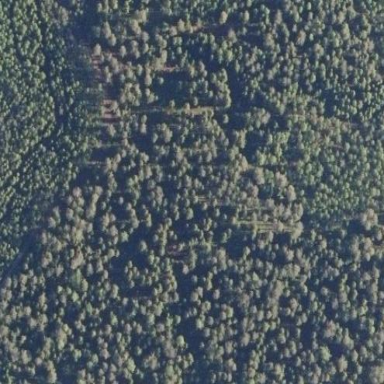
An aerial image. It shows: Serene woodland landscape.